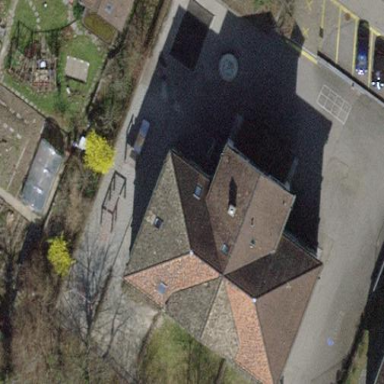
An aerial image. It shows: School.